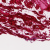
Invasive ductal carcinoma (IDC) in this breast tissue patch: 0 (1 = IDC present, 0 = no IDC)